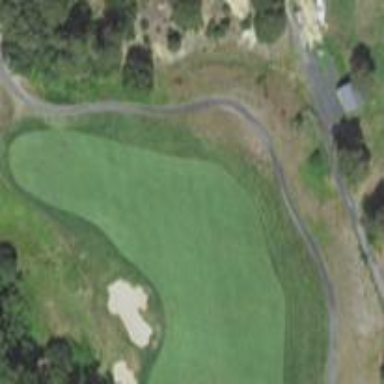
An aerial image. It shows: Golf hole.